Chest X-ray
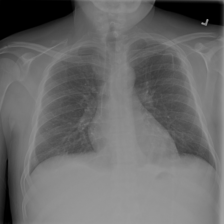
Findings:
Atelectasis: positive
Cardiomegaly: negative
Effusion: positive
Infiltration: positive
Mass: negative
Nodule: negative
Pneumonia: negative
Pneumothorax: negative
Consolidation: negative
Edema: negative
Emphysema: negative
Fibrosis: negative
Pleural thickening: negative
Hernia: negative